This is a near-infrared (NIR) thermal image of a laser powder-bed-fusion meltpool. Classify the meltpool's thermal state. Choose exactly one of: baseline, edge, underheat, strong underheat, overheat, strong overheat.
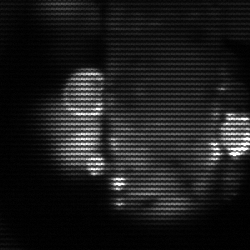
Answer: strong underheat